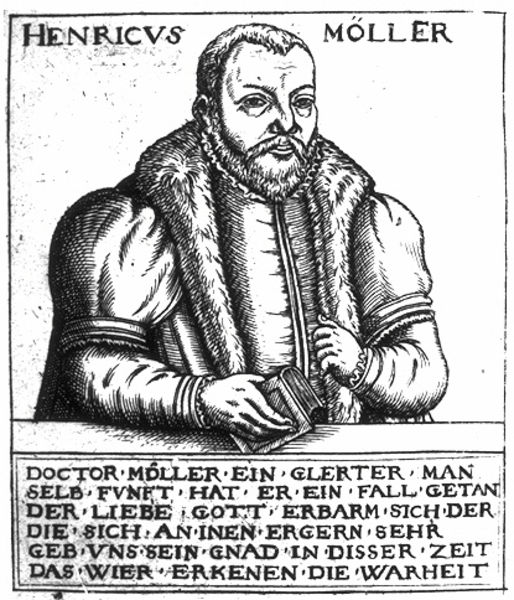
Titel: Bildnis des Heinrich Möller
Künstler: Balthasar Jenichen
Institution: (Seriendruck)
Schlagwörter: dunkel, gott, hand, kopf, mann, schatten, umhang, weiß, sitzen, brust, finger, frisur, geste, grau, haar, hell, licht, mund, nase, ohr, schwarz, stirn, stützen, tisch, zeichnung, blick, alt, bart, hemd, jacke, schnurrbart, arm, augen, bibel, falten, gesicht, halten, hermelin, kragen, mensch, pelz, rahmen, stehen, vollbart, ärmel, bild, bildnis, hals, herr, hände, portrait, porträt, brüstung, auge, gewand, haare, halbfigur, mantel, reich, adel, kaufmann, brustbild, kinn, lippen, potrait, puffärmel, renaissance, schultern, rund, deutschland, fell, holzschnitt, schrift, wangen, liebe, leiste, mauer, grafik, graphik, schattierung, linien, rand, schnäuzer, tafel, kartusche, inschrift, brauen, faltig, mimik, deutsch, überwurf, rüschen, augenbraue, schnauzbart, tränensäcke, geschlossen, kante, name, tischkante, beruf, buch, balustrade, linie, geld, druck, druckgrafik, schrafur, stich, titel, greifen, schwarzweiß, text, buchstaben, faust, erkenntnis, überschrift, bildniss, geheimratsecken, poster, ein, pelzkragen, pelzmantel, halbprofil, portät, wohlhabend, unterarm, angewinkelt, mittelalter, wams, aufgestützt, reichtum, haaransatz, adliger, gelehrter, zeit, schtten, schwar, beschreibung, doktor, legende, wahrheit, heinrich, wörter, straffur, erkennen, pelzbesatz, humanist, druckschrift, typenschrift, gnade, druckbuchstaben, buchtaben, hande, bildnuis, wissen, doctor, henricus, das, warheit, wier, möller, dokor, gesichtsform, die geb, großbuchsteben, heinrich möller, tyfel, aufgelegt, 1540, hzeichnung, henricus möller, henrichs, humanistenportrait, humanistenportät